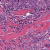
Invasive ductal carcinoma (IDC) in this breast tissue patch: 1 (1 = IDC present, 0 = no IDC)